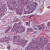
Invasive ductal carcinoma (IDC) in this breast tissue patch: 1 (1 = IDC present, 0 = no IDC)